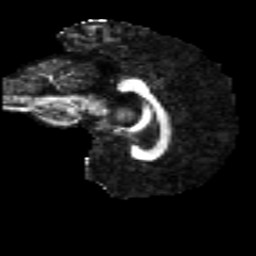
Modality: FA
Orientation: sagittal
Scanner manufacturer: siemens
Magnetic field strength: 3 T
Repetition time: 4.16 s
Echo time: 0.0806 s